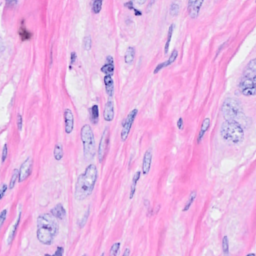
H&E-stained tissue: Breast